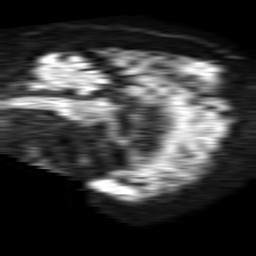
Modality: TRACE
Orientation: sagittal
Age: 54
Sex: male
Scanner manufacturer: philips
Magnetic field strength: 1.5 T
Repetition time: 4.6 s
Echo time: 0.08517 s